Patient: sex M, age 57
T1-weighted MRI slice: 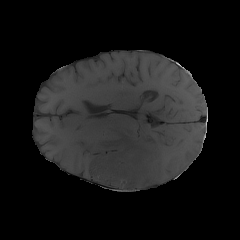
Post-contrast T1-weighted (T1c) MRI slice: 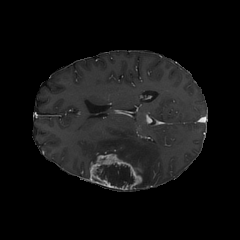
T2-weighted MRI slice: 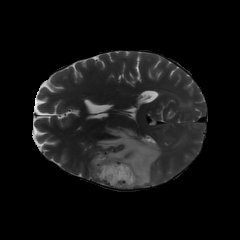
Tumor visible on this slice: yes
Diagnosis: Glioblastoma, IDH-wildtype
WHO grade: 4